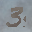
Label: 3